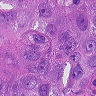
Metastatic tissue present: yes